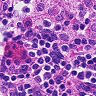
Metastatic tissue present: no